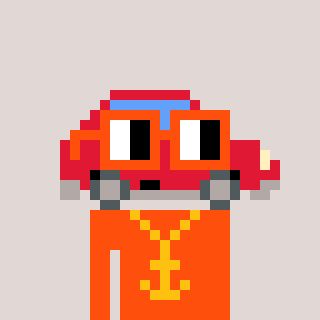
a pixel art character with square orange glasses, a car-shaped head and a orange-colored body on a warm background